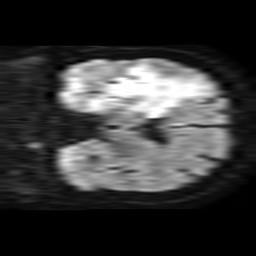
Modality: TRACE
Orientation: coronal
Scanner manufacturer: philips
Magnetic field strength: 1.5 T
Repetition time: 3.395 s
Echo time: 0.06922 s